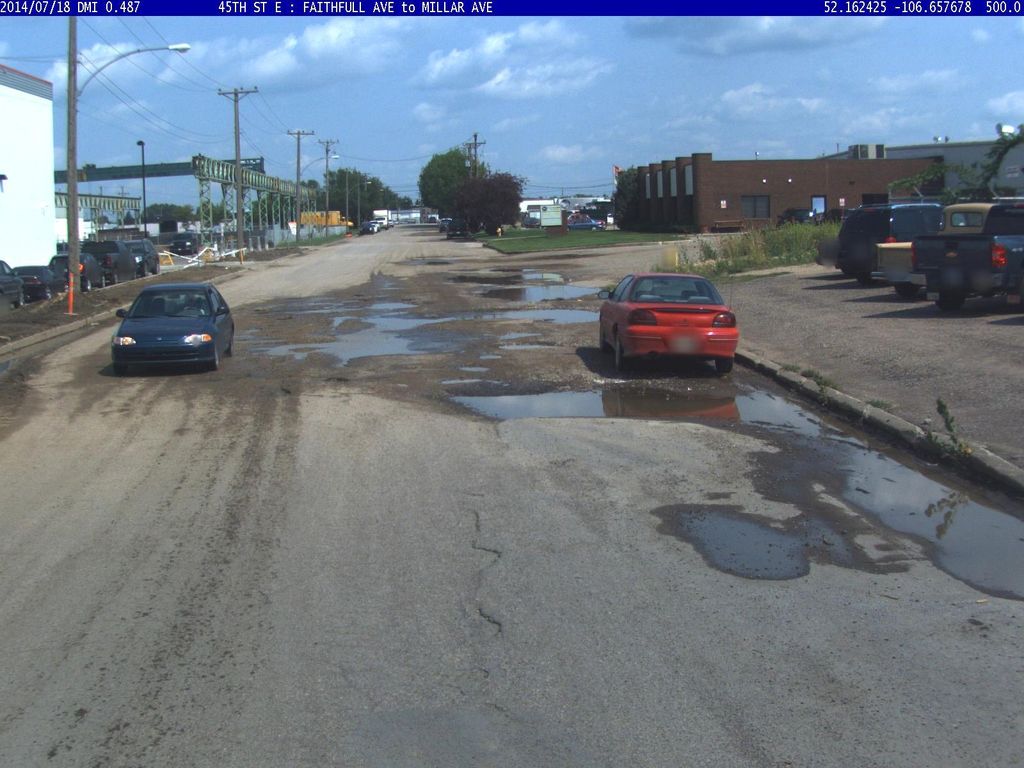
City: saskatoon